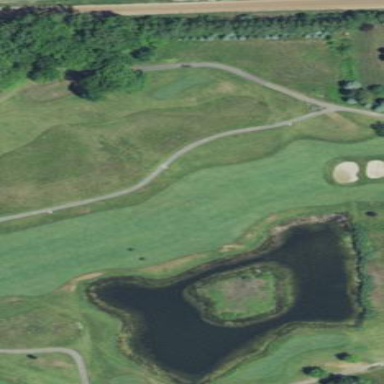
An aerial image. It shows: Grassy area designated as golf fairway.